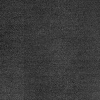
Atmospheric dust classification: dusty